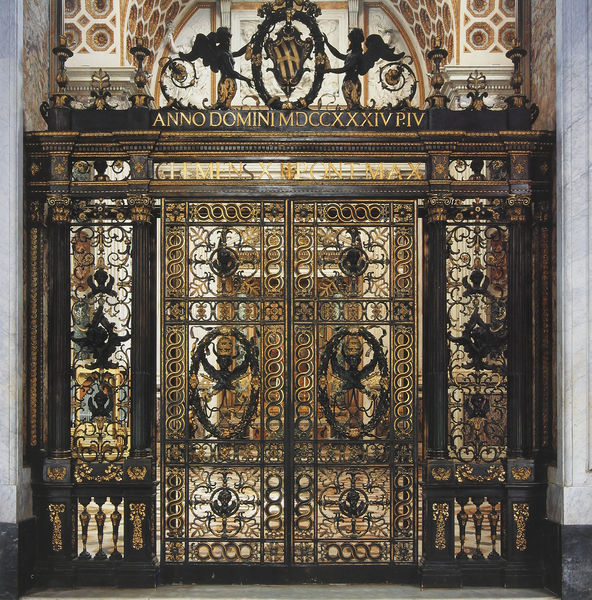
Titel: Rom, San Giovanni in Laterano, Corsini Kapelle
Künstler: Alessandro Galilei
Standort: Rom, S. Giovanni in Laterano (EU - I - Latium)
Schlagwörter: schwarz, säule, säulen, tür, ornament, bart, gitter, kirche, gold, kreis, engel, ranken, bogen, pilaster, ornamente, metall, tor, eisen, schmiedeeisen, kreise, altar, architrav, verziert, wappen, prächtig, domini, anno, zieselierung, schmiedeeisenes tor